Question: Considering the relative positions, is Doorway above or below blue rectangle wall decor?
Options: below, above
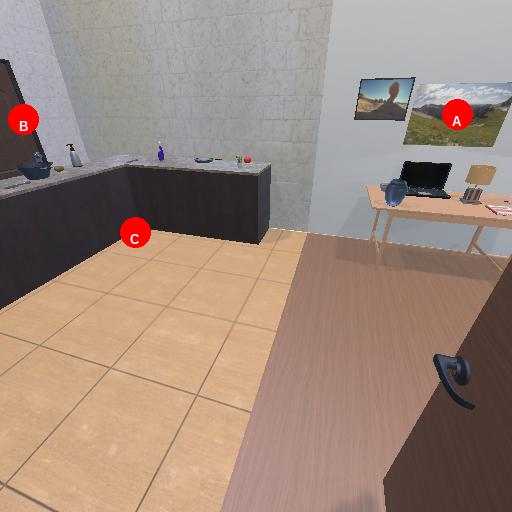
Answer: below